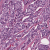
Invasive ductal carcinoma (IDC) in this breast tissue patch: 1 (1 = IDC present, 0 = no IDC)